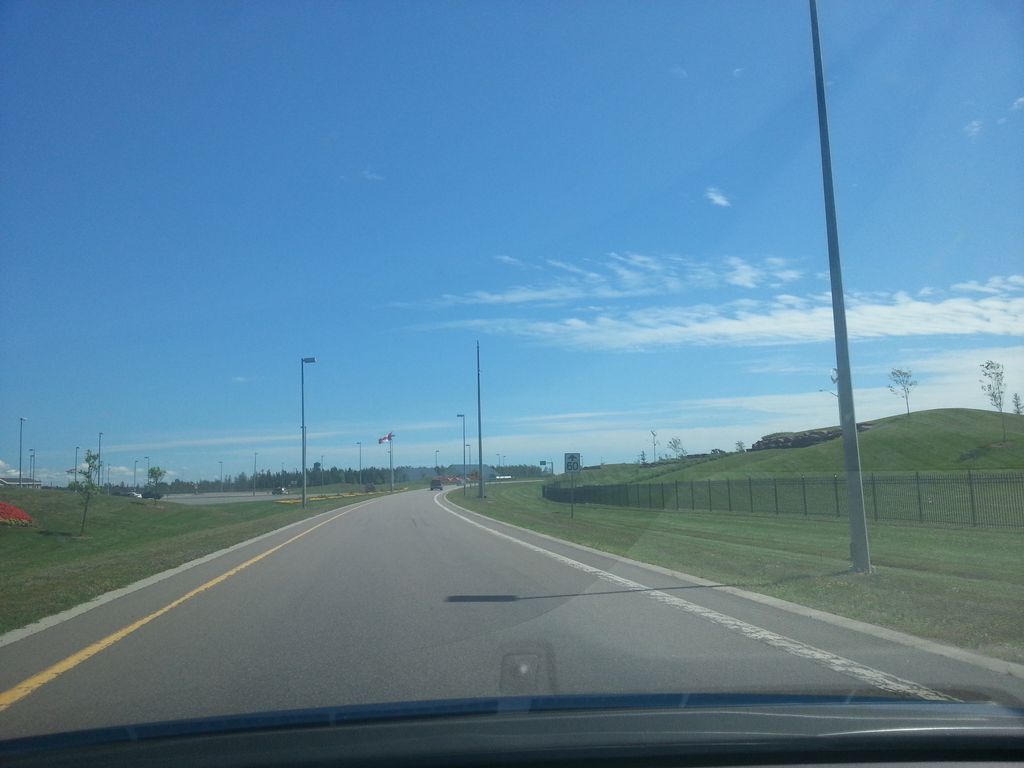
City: charlottetown